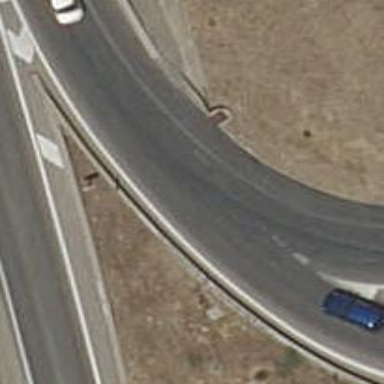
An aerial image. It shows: Secondary link road with asphalt surface.